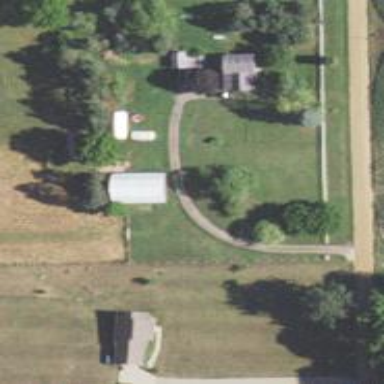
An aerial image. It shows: Driveway.